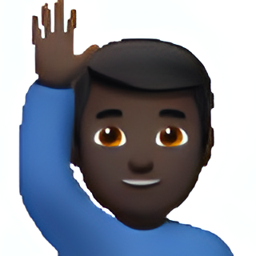
Name: man raising hand type 6
Emoji: 🙋🏿‍♂️
Group: People & Body
Sub-group: person-gesture